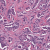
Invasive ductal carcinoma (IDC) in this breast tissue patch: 1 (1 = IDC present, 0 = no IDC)